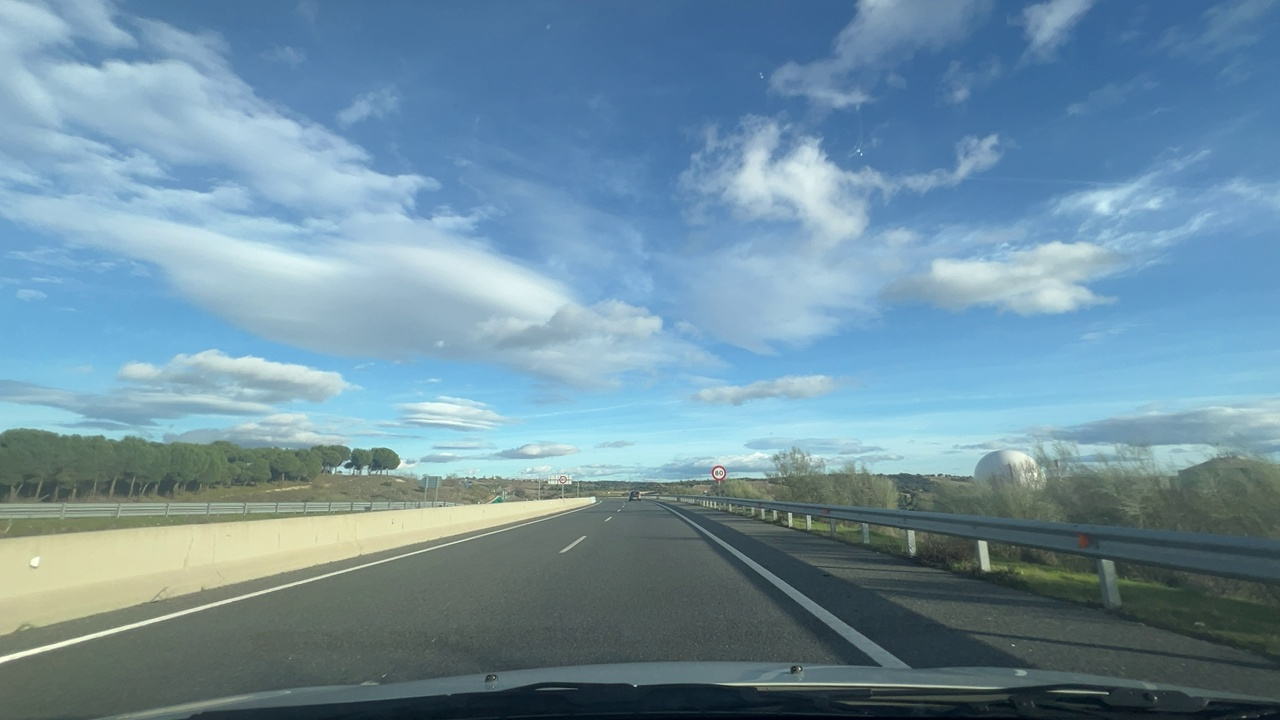
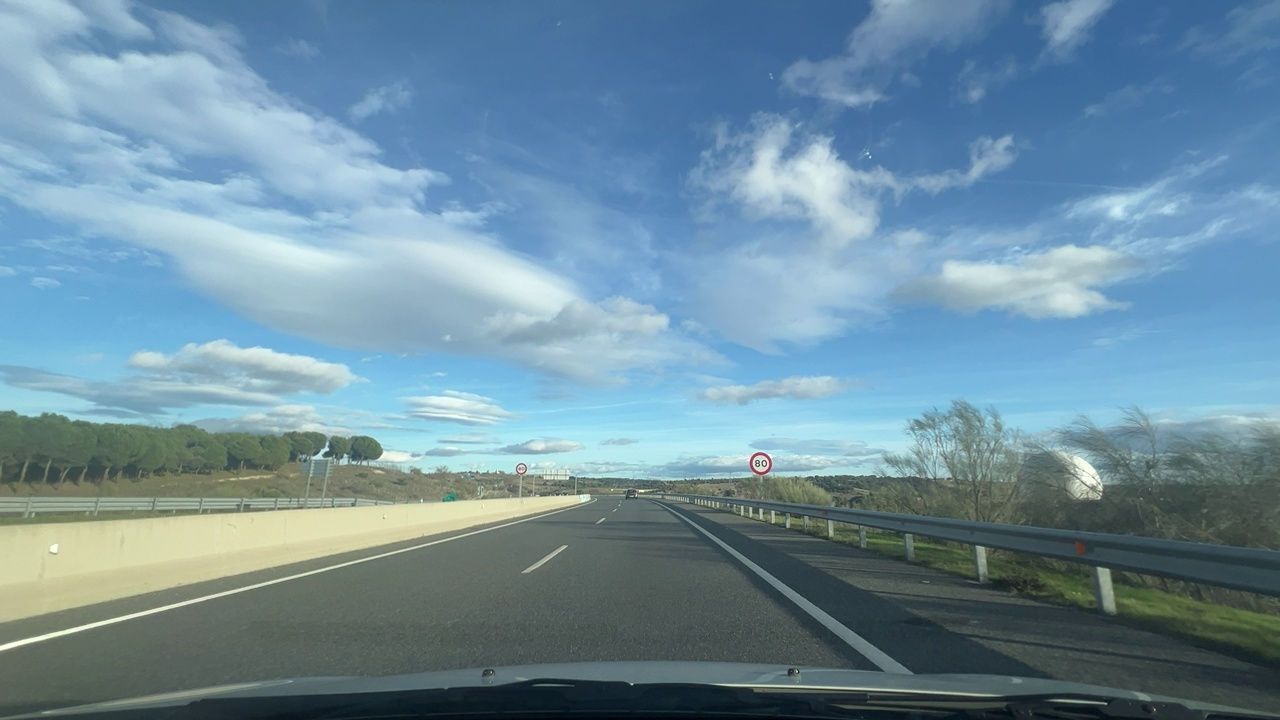
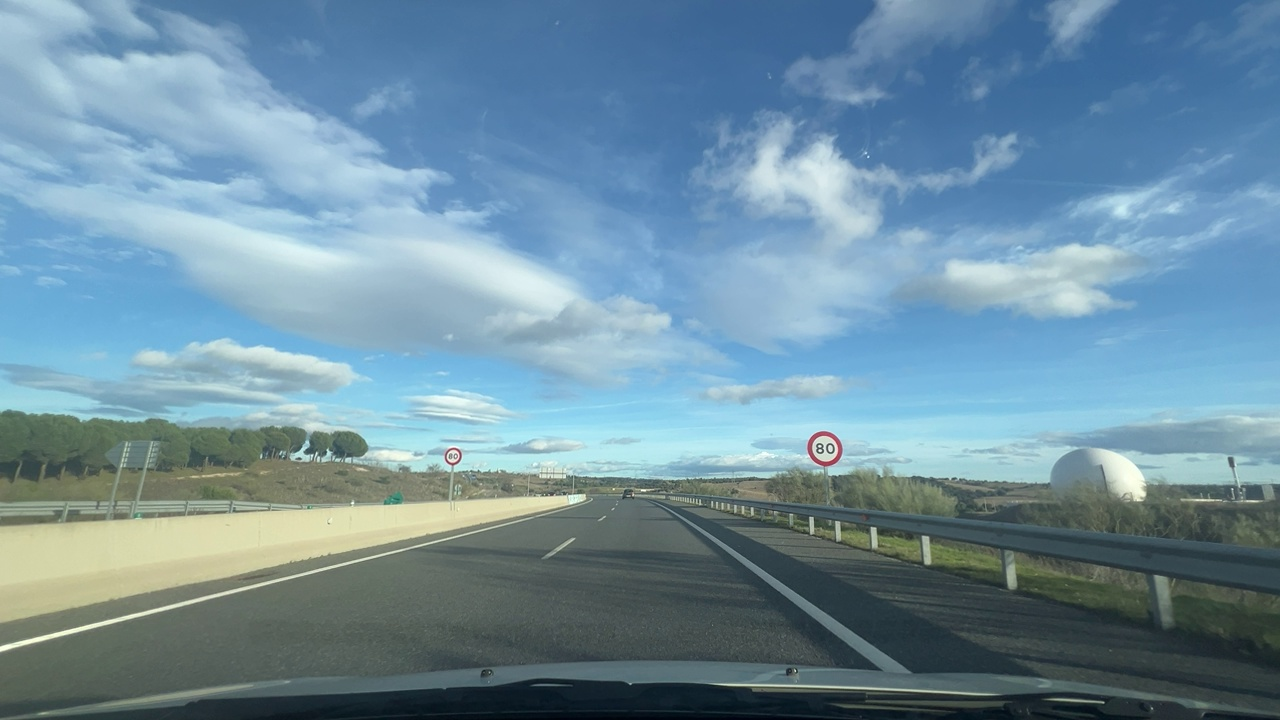
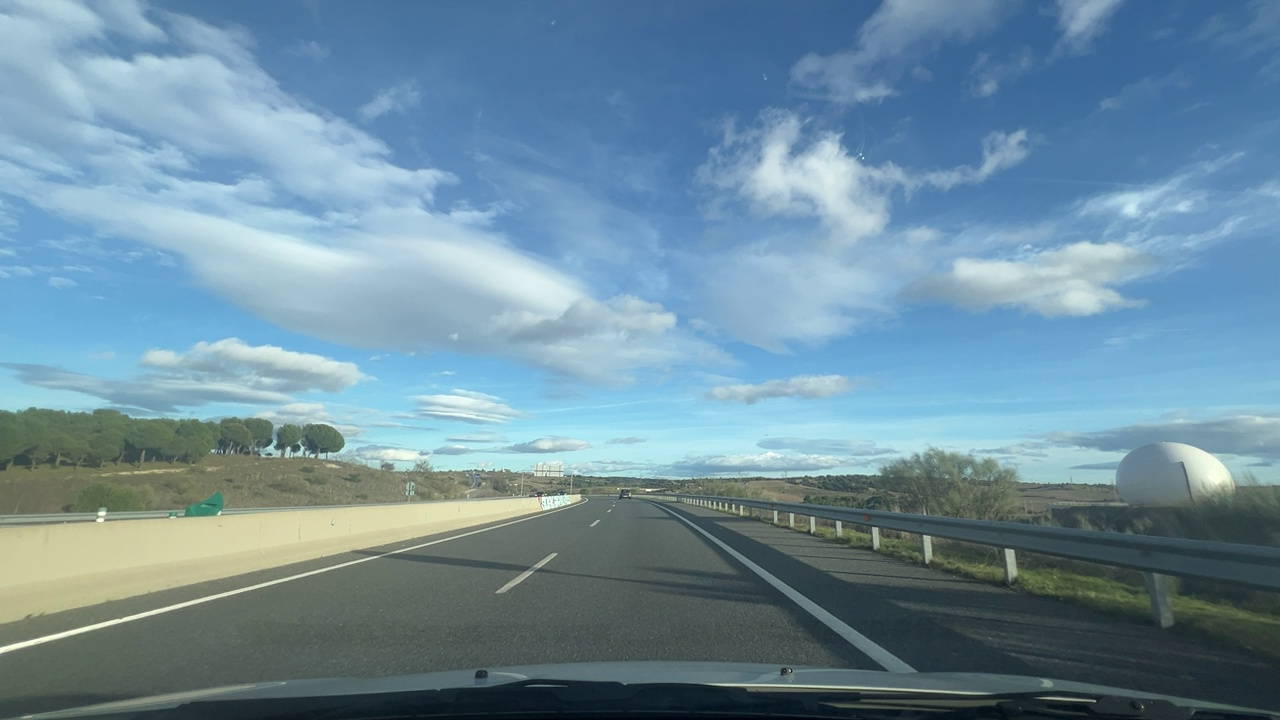
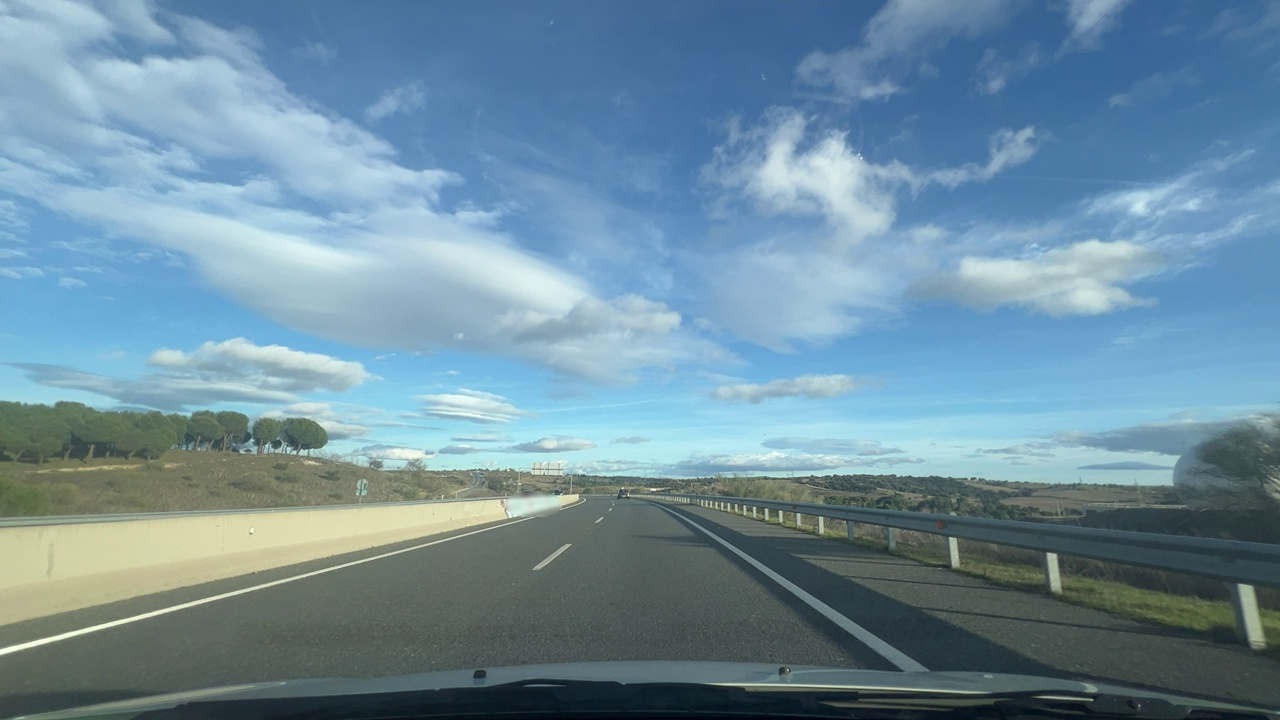
Situation: Speed limit adaptation
Question: Are multiple speed limit signs with different values visible?
Answer: No
Reasoning: Two speed limit signs displaying the same values appear sequentially.

Situation: Speed limit adaptation
Question: Is there a speed limit sign regulating the ego lane?
Answer: Yes
Reasoning: A speed limit sign is positioned on the roadside facing the ego direction of travel.